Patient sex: M
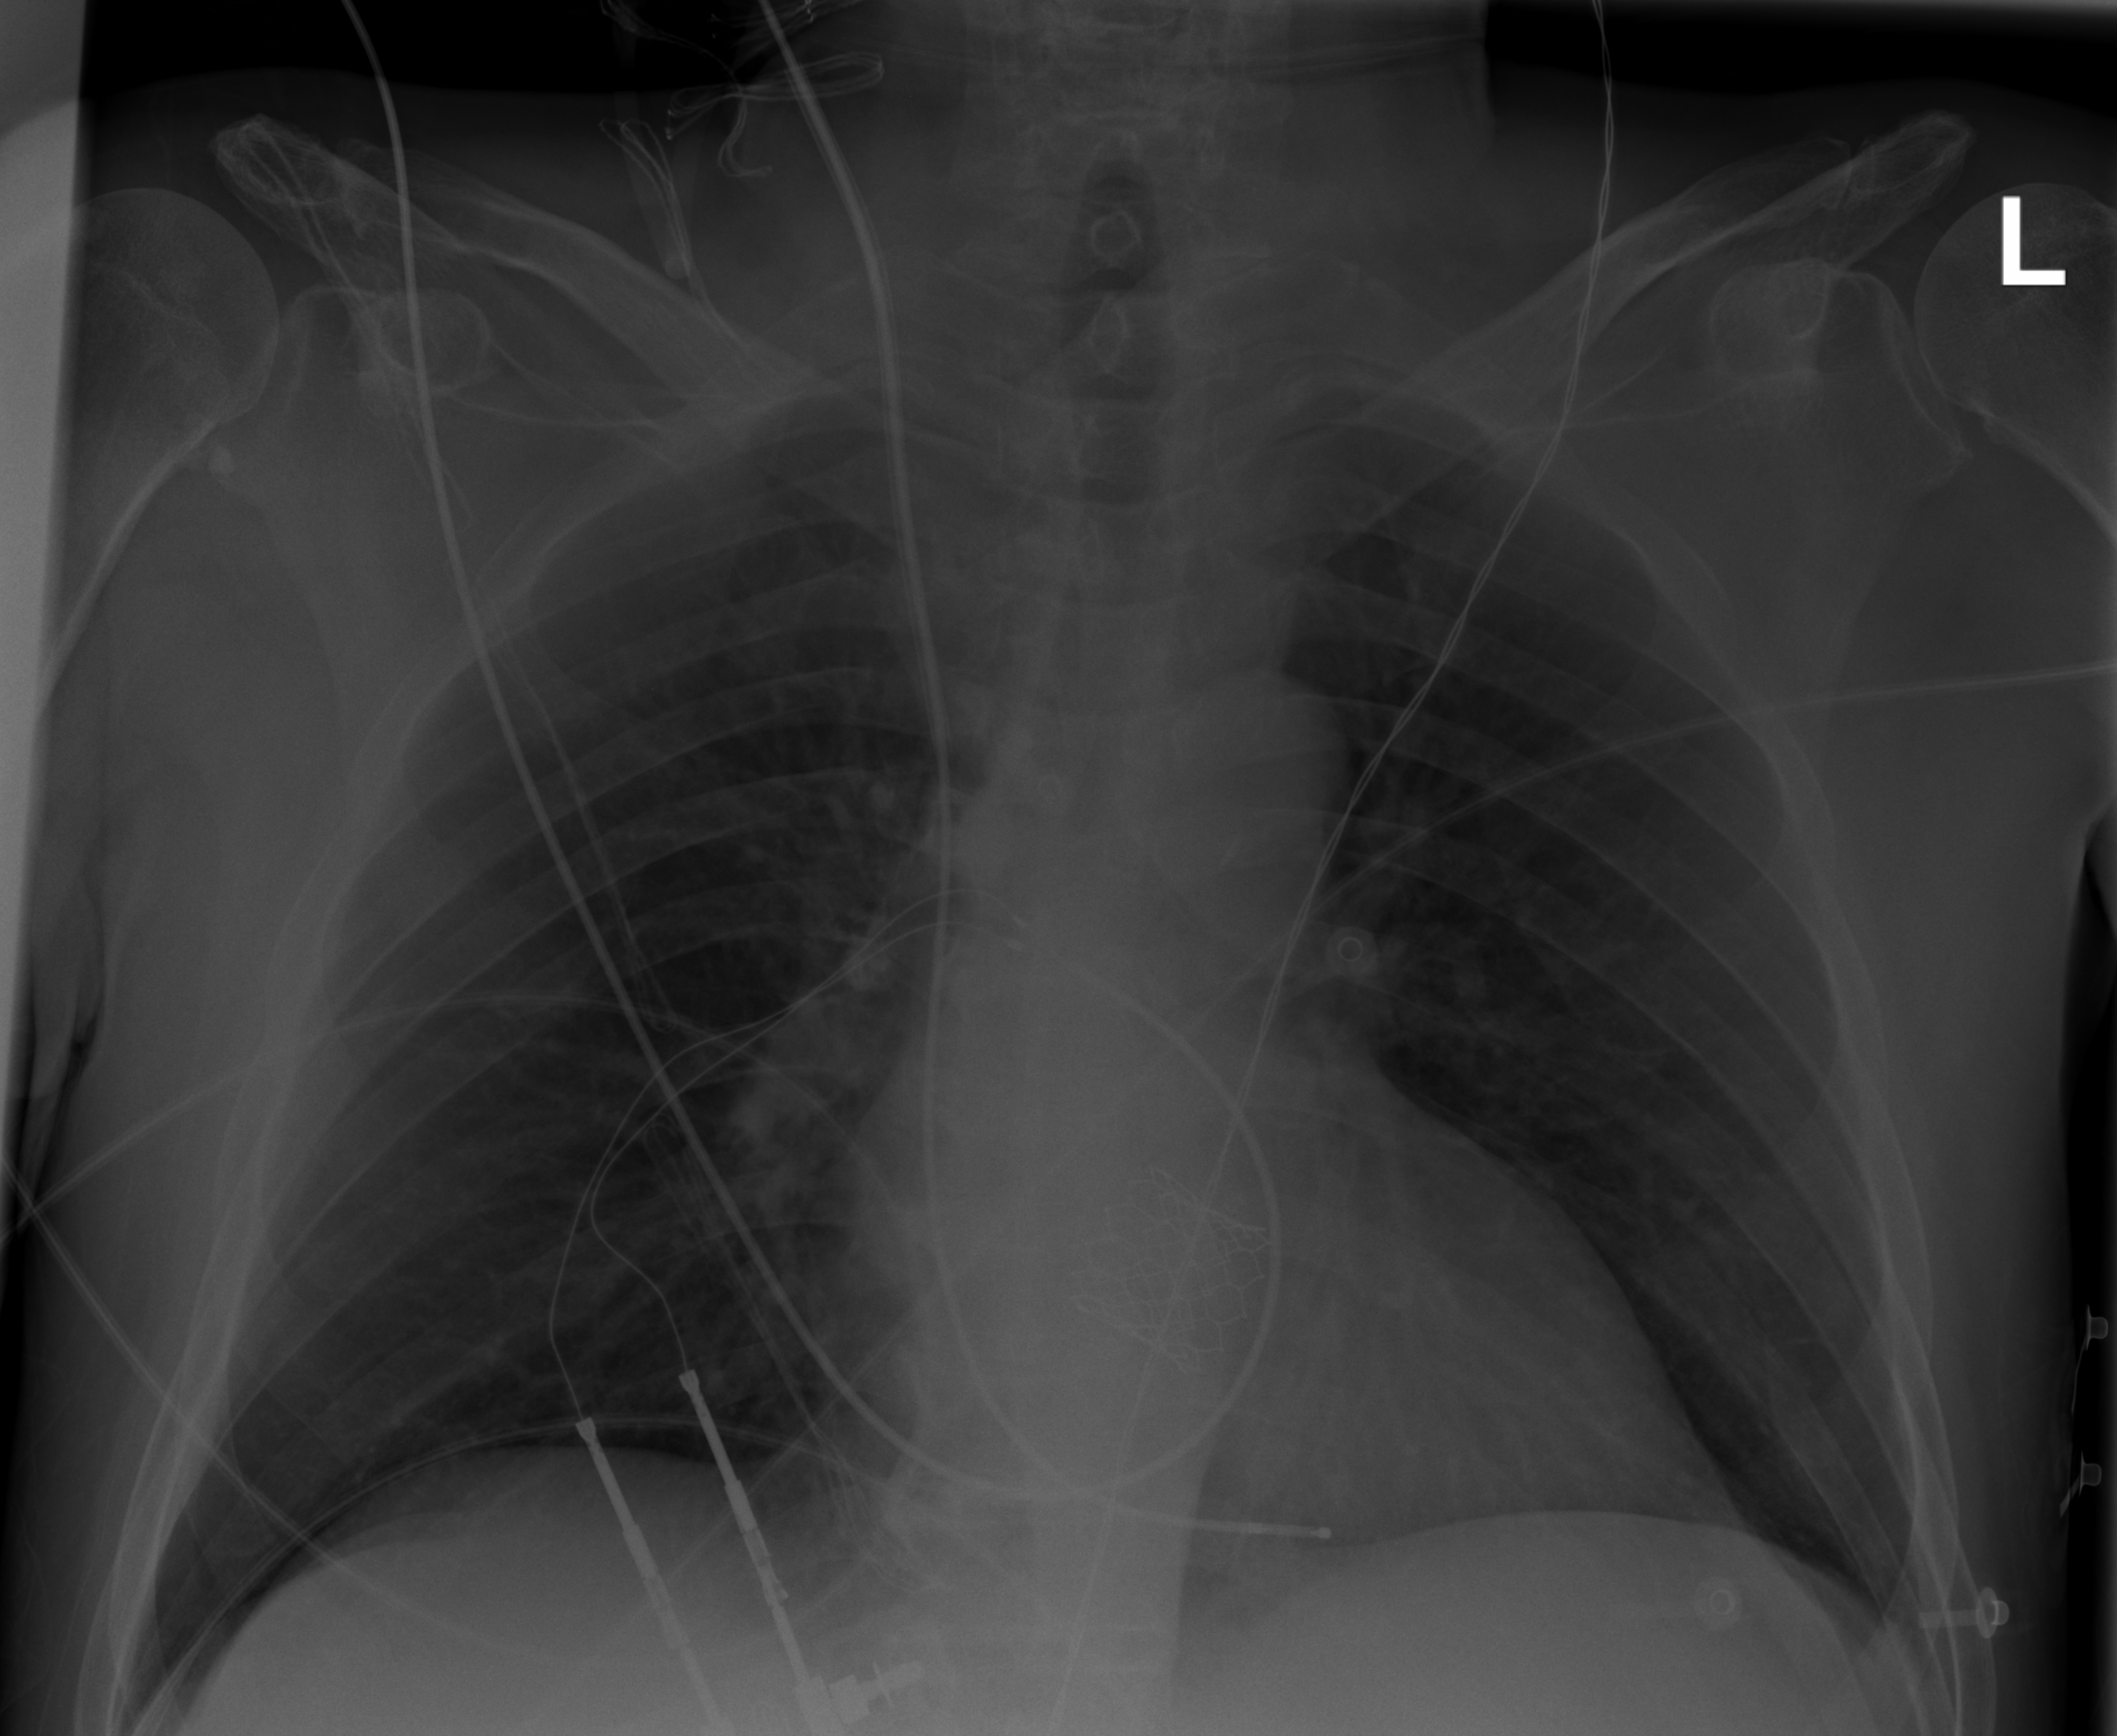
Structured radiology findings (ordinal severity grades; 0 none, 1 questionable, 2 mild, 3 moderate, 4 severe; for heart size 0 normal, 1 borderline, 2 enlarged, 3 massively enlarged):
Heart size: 2
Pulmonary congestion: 2
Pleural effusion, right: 0
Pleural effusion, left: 0
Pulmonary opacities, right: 0
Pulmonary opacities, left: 0
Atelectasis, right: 0
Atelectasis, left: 0